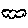
Label: cloud